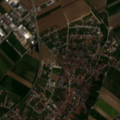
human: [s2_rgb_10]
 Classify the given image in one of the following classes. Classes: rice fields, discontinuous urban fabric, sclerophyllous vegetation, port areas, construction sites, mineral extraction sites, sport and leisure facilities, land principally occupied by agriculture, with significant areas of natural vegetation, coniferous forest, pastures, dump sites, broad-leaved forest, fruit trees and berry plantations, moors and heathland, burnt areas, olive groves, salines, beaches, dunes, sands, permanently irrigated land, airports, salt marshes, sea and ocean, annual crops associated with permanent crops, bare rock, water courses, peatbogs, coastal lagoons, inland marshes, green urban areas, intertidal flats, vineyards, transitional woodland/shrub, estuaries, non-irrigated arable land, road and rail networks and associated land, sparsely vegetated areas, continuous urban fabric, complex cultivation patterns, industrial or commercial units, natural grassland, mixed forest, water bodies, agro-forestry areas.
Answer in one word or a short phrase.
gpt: discontinuous urban fabric, industrial or commercial units, non-irrigated arable land, complex cultivation patterns